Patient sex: F
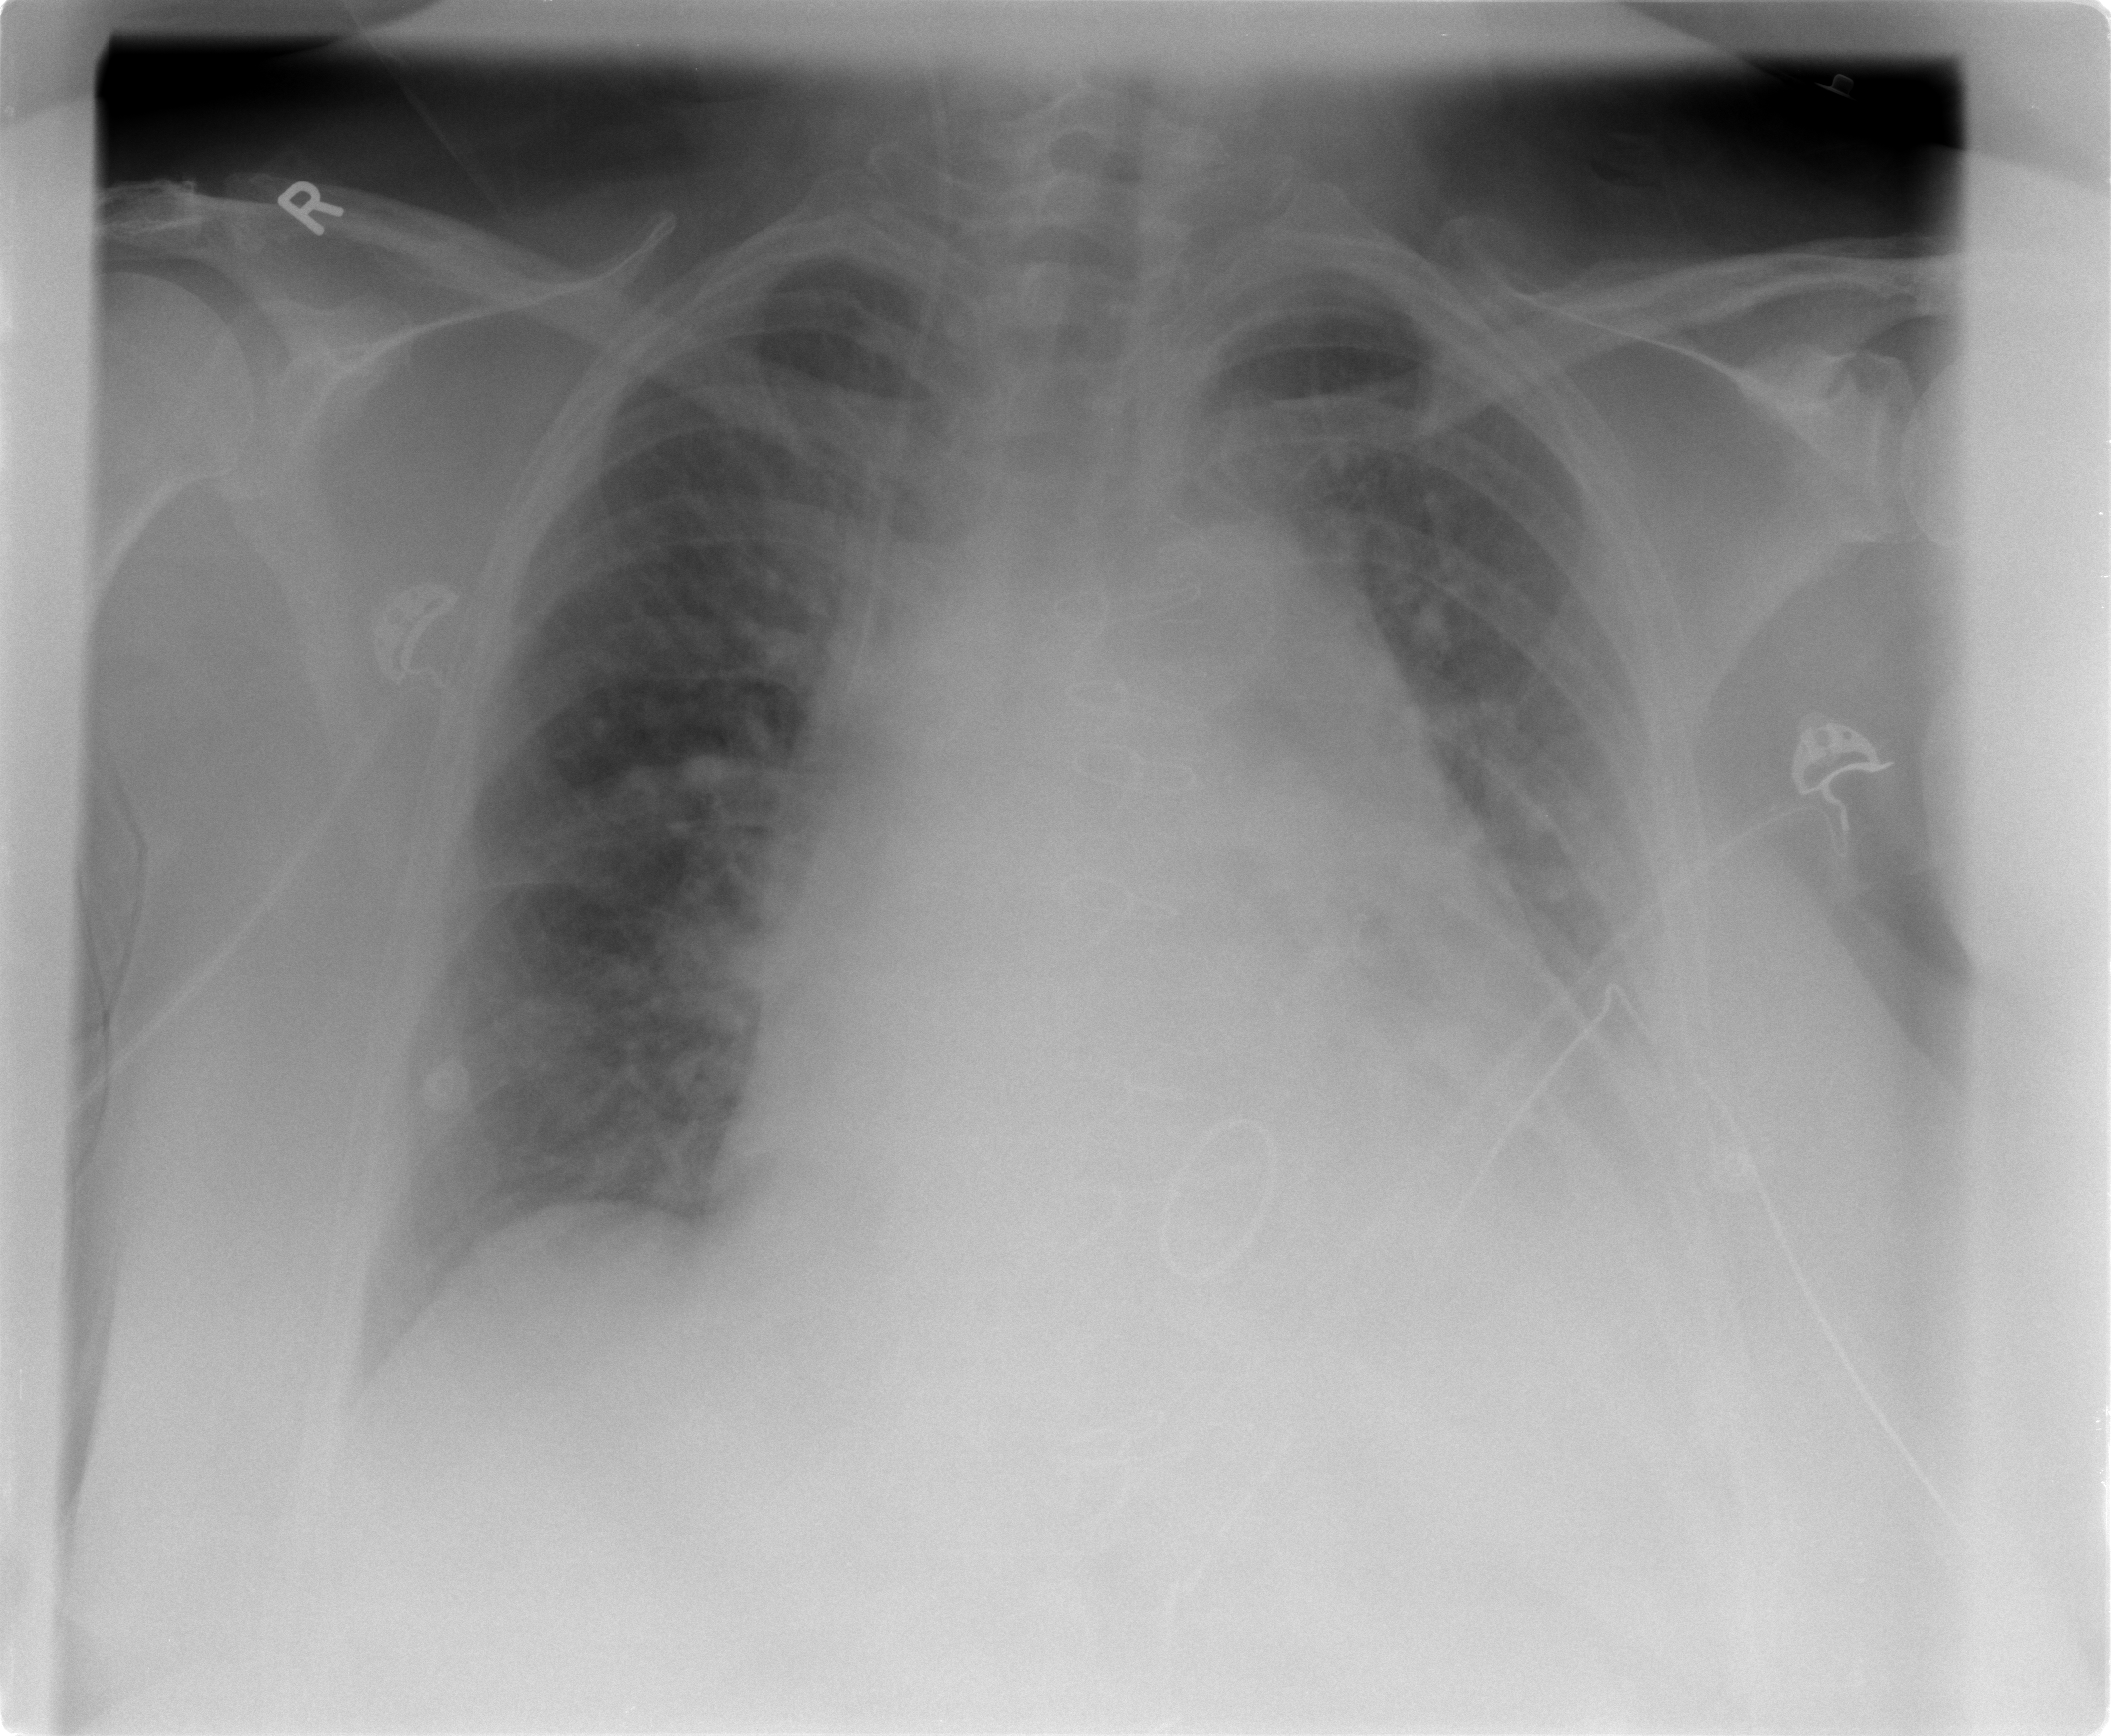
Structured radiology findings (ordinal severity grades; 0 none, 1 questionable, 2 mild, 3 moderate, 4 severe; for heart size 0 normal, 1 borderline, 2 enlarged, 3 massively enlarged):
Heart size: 3
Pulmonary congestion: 2
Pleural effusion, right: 0
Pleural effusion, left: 2
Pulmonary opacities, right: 2
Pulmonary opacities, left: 2
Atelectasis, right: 1
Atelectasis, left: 2